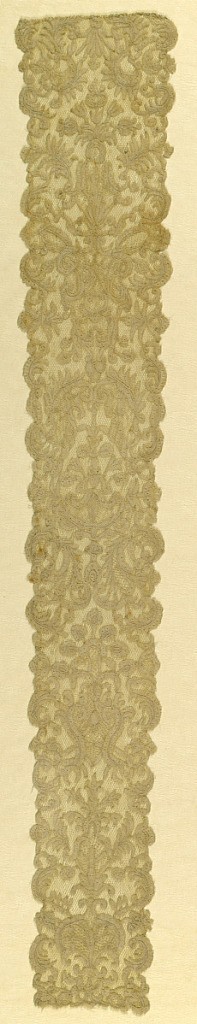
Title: Cap streamers
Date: early 18th century
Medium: linen Technique: bobbin lace, Brussels style
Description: Brussels-style cap streamers in a symmetrically arranged design of foliage and slightly conventionalized floral motifs.